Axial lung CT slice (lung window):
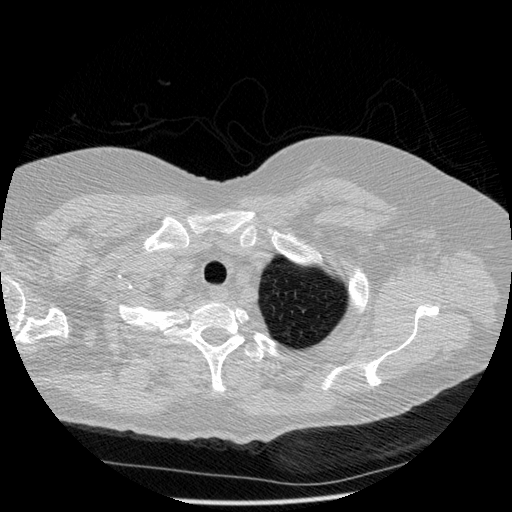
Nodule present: no